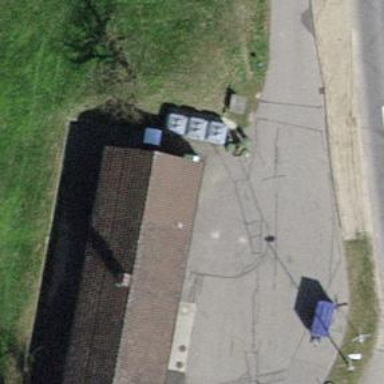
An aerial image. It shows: Recycling container for recycling.